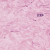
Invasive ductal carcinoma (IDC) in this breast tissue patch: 0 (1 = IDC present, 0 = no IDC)